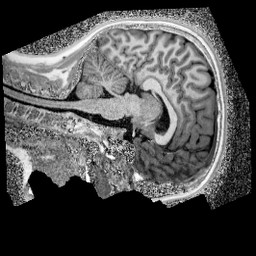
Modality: UNIT1_denoised
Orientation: sagittal
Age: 11
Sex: male
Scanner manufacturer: siemens
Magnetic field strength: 3 T
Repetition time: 4 s
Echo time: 0.00299 s